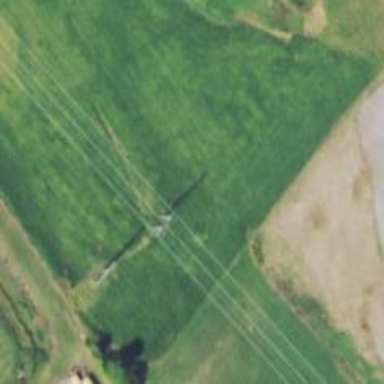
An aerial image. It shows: H-frame designed tower for power lines.